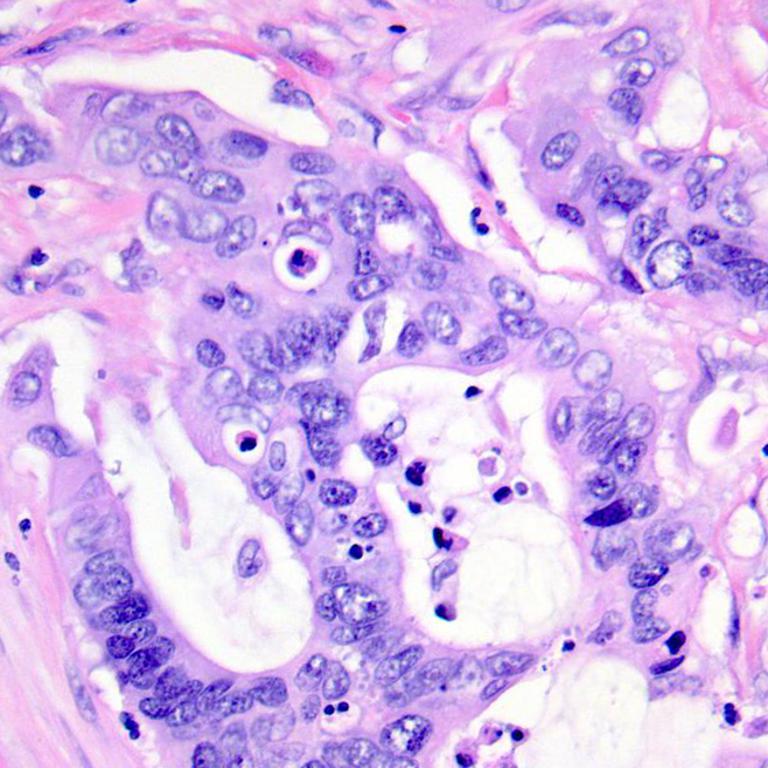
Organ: colon
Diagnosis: adenocarcinomas